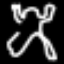
Label: frog